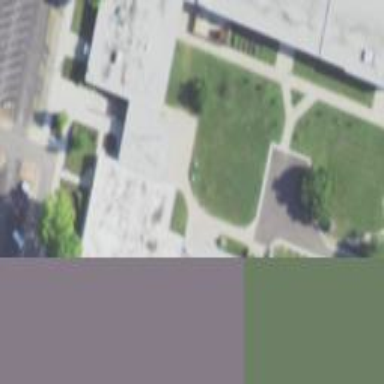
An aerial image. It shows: College building.